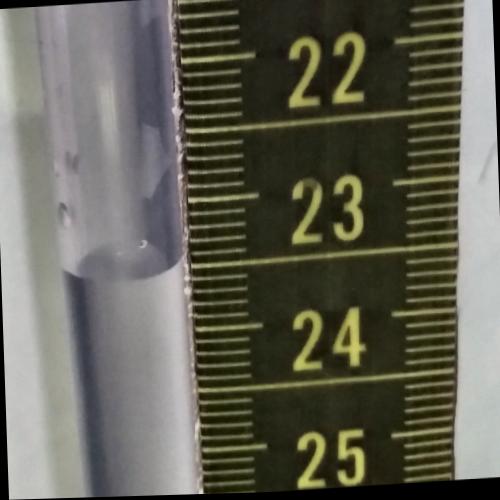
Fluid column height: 23.5 cm